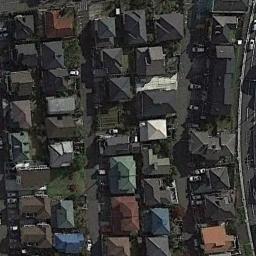
Label: residential